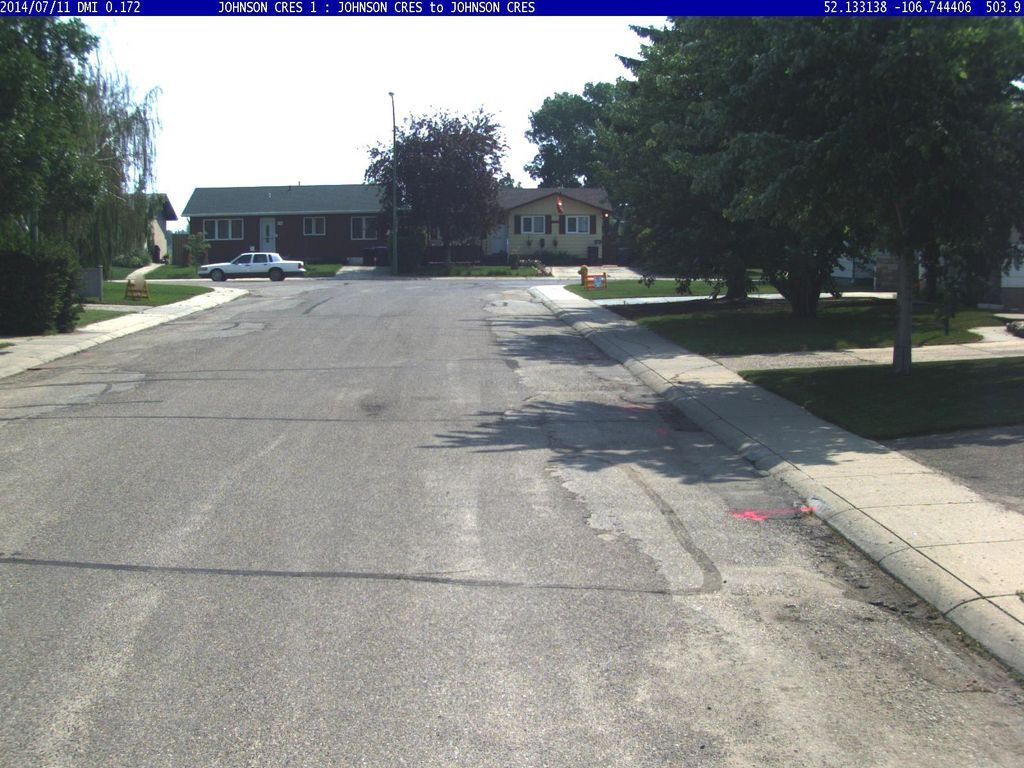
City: saskatoon